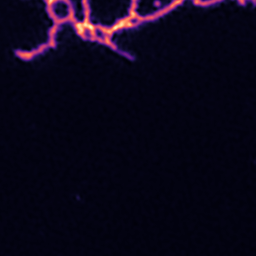
Label: Super-resolution ER image